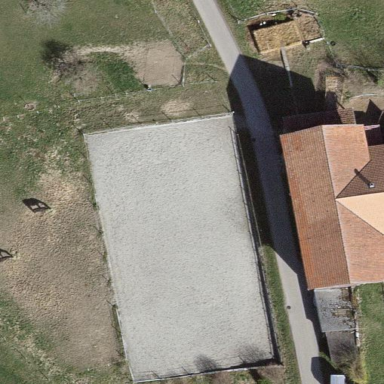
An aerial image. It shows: Farmyard area.